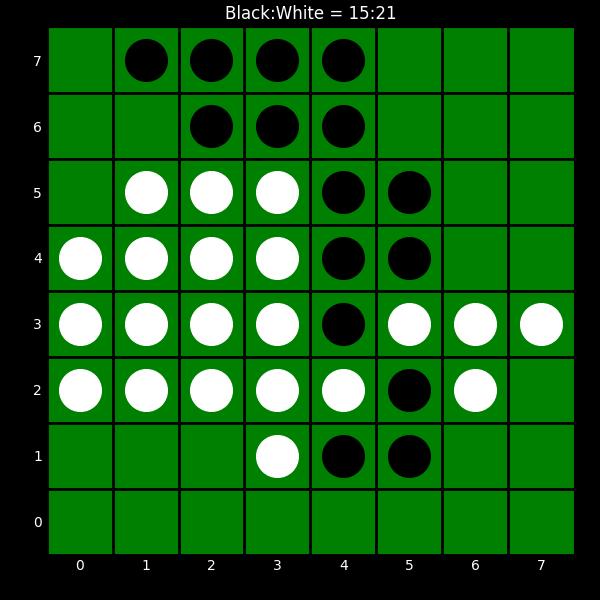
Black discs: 15
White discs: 21